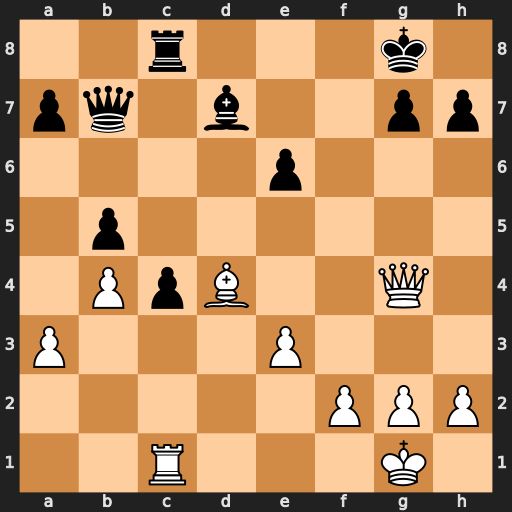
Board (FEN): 2r3k1/pq1b2pp/4p3/1p6/1PpB2Q1/P3P3/5PPP/2R3K1
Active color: w
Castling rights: -
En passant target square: -
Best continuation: Qxg7#